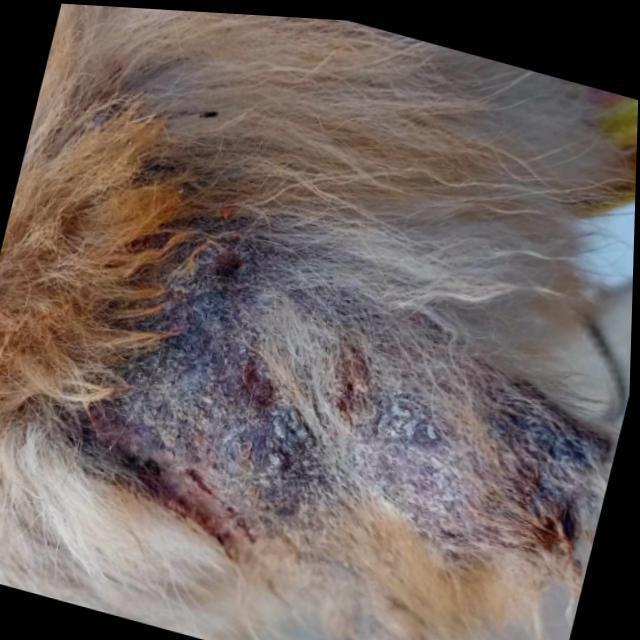
Canine demodicosis (Demodex mange) — caused by Demodex canis mites. Presents with alopecia, follicular papules, pustules, and comedones. Often localized on face and forelimbs.